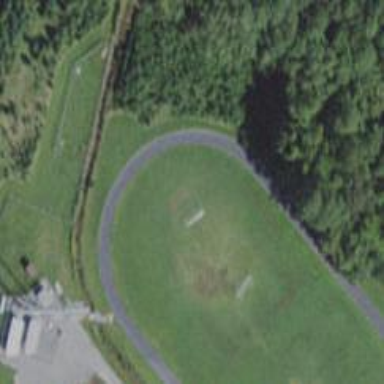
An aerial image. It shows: Track located within leisure land area.